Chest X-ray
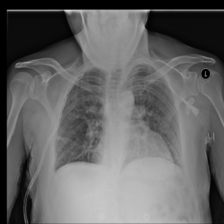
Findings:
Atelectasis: positive
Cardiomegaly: negative
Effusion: negative
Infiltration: negative
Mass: negative
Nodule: negative
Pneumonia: negative
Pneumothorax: negative
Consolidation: negative
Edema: negative
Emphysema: negative
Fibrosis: negative
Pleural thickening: negative
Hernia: negative